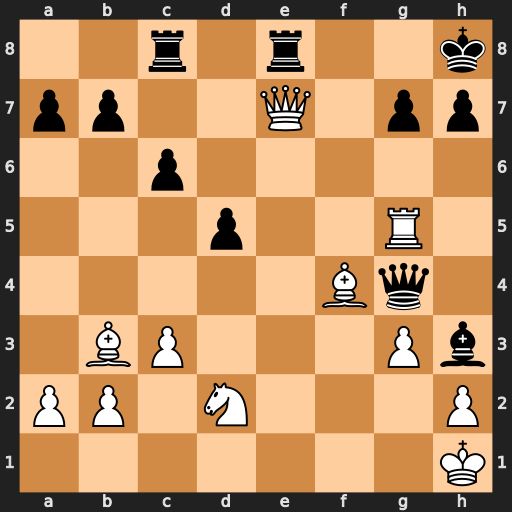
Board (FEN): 2r1r2k/pp2Q1pp/2p5/3p2R1/5Bq1/1BP3Pb/PP1N3P/7K
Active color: w
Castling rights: -
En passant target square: -
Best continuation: Qxg7#